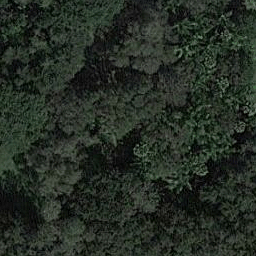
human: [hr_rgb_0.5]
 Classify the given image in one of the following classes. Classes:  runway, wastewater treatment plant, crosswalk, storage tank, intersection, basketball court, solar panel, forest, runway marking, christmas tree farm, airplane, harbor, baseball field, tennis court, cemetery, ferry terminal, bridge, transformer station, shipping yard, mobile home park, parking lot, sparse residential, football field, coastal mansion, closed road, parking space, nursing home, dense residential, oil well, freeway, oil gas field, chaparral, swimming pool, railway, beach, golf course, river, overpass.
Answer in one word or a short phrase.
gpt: forest